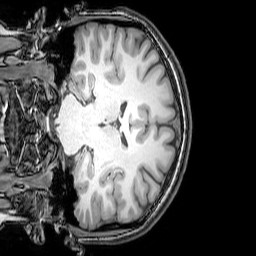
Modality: T1w
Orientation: coronal
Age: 24
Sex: female
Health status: healthy
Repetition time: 0.081 s
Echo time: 0.037 s